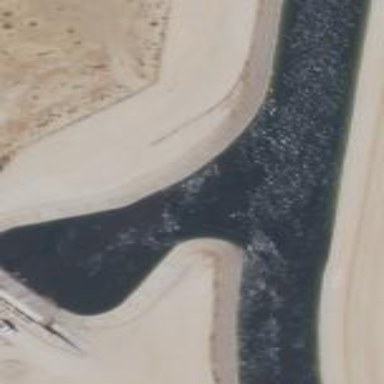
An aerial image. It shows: Scenic canal with flowing water.